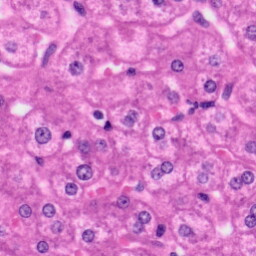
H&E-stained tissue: Liver